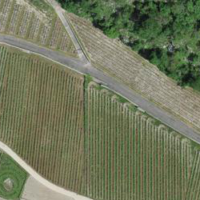
EUNIS habitat code: 40
Species observed at this site:
Saponaria ocymoides